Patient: sex M, age 52
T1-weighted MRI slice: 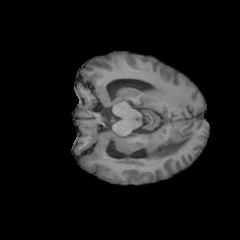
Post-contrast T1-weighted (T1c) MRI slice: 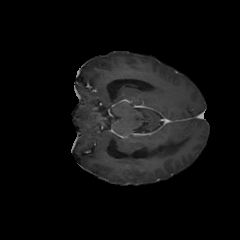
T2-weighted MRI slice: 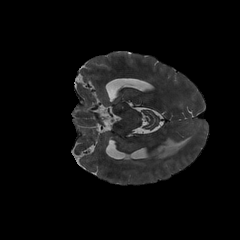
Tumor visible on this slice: yes
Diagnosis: Glioblastoma, IDH-wildtype
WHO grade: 4